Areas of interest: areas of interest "Industrial"
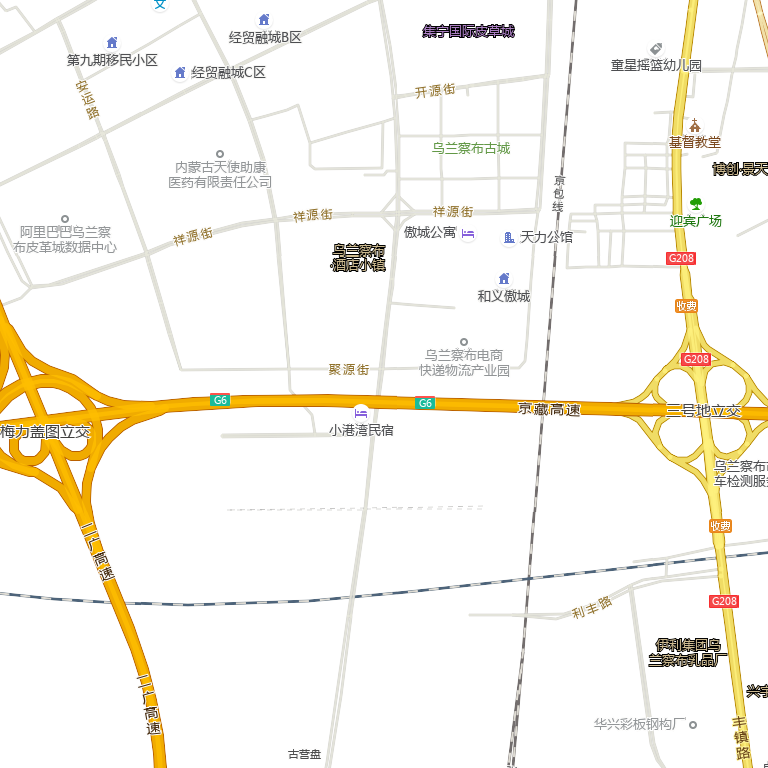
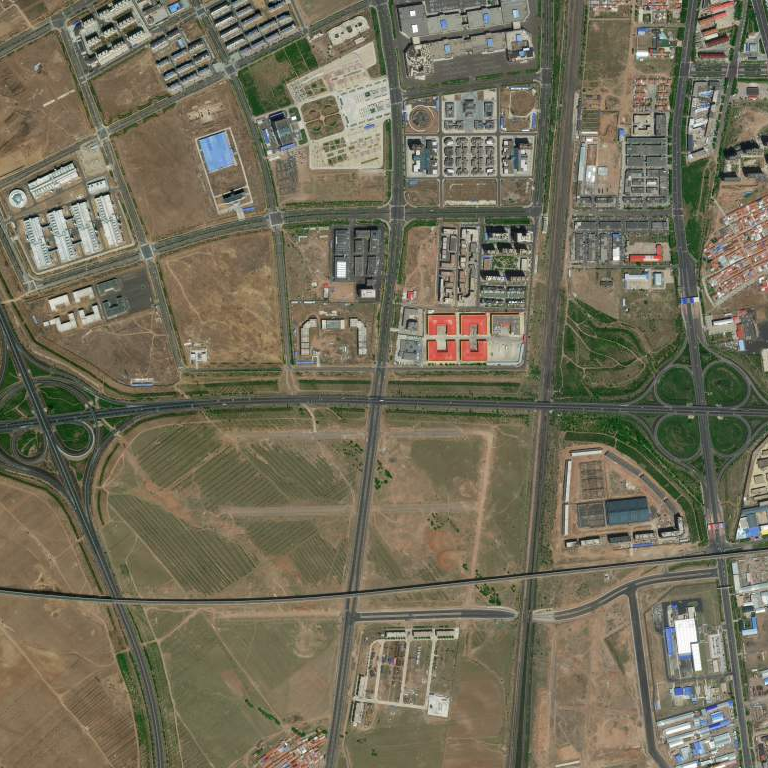